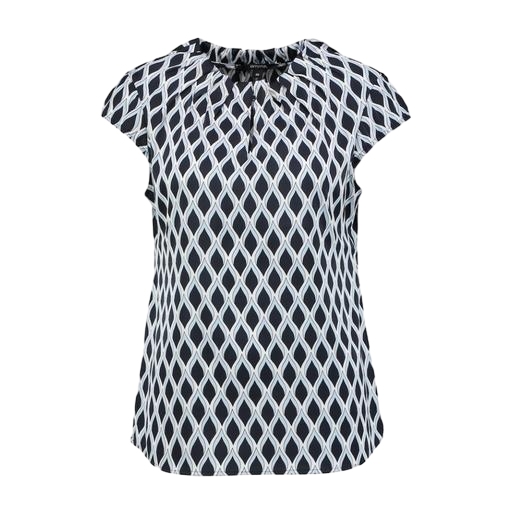
black printed cap-sleeve polo top, black geo-print t-shirt only macy, black petite printed mock-neck top only macy, white background